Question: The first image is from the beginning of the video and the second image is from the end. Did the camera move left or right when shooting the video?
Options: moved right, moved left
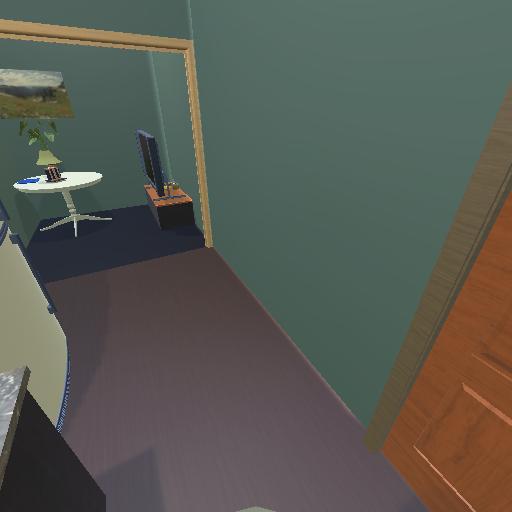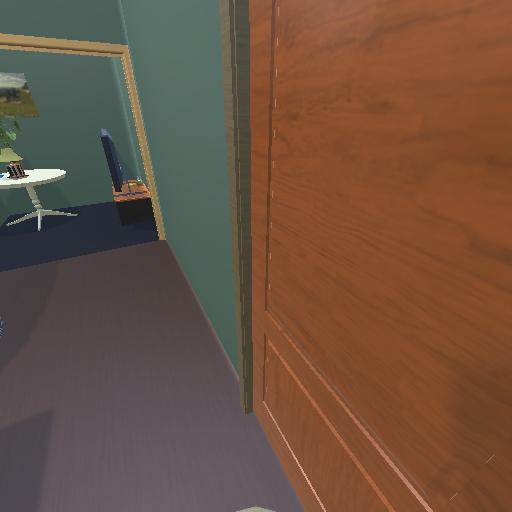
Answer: moved right